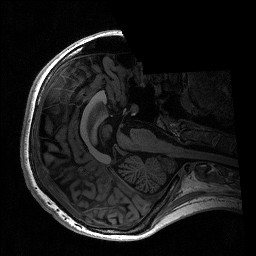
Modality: T1w
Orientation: axial